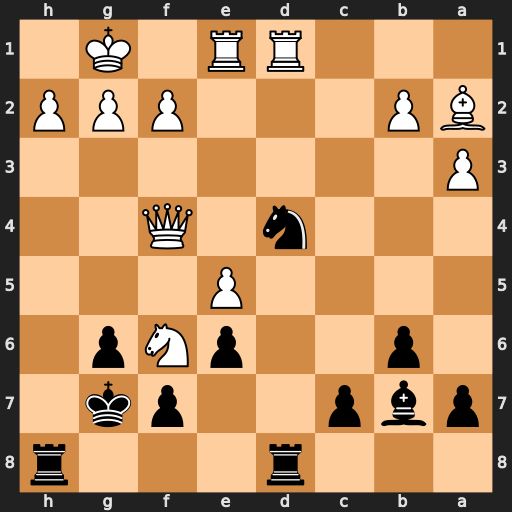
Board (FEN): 3r3r/pbp2pk1/1p2pNp1/4P3/3n1Q2/P7/BP3PPP/3RR1K1
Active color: b
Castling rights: -
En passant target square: -
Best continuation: Ne2+ Kf1 Nxf4